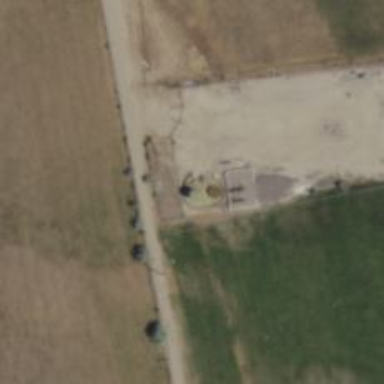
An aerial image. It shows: Storage tank with man-made structure.